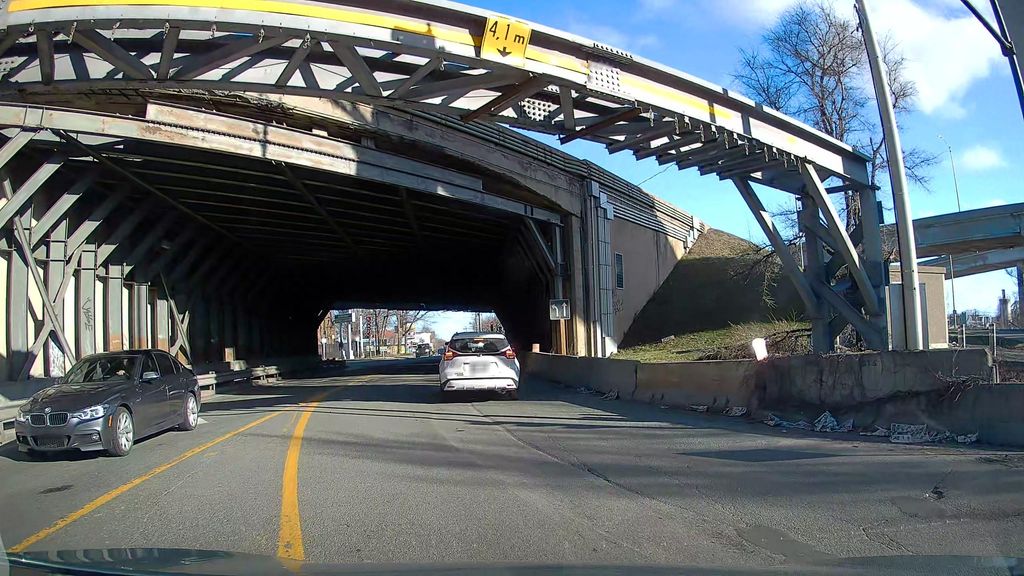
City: montreal